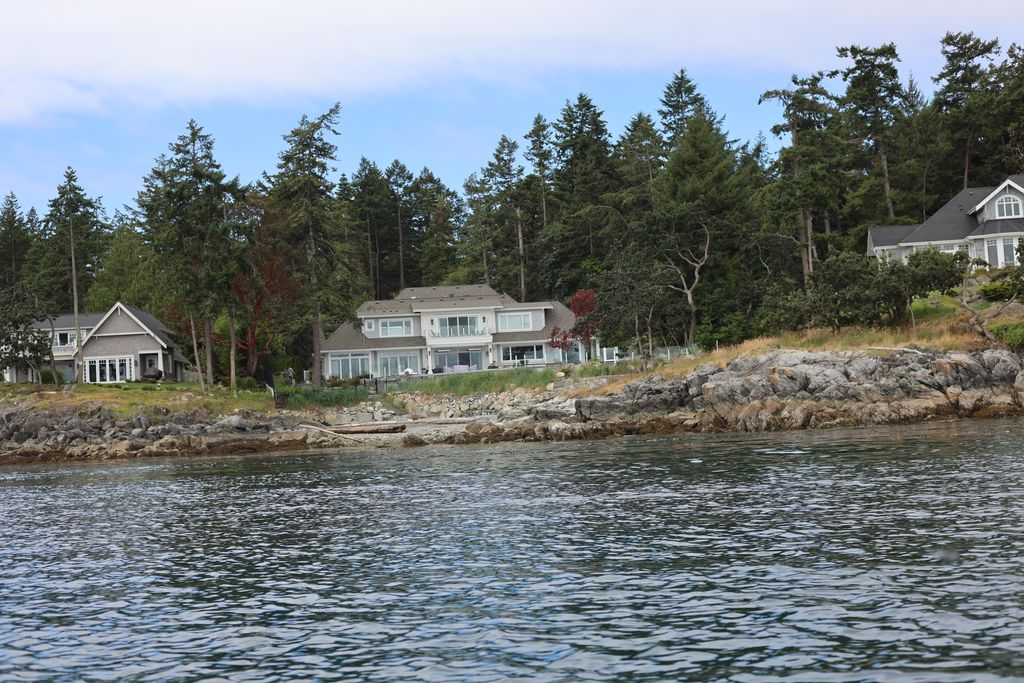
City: victoria